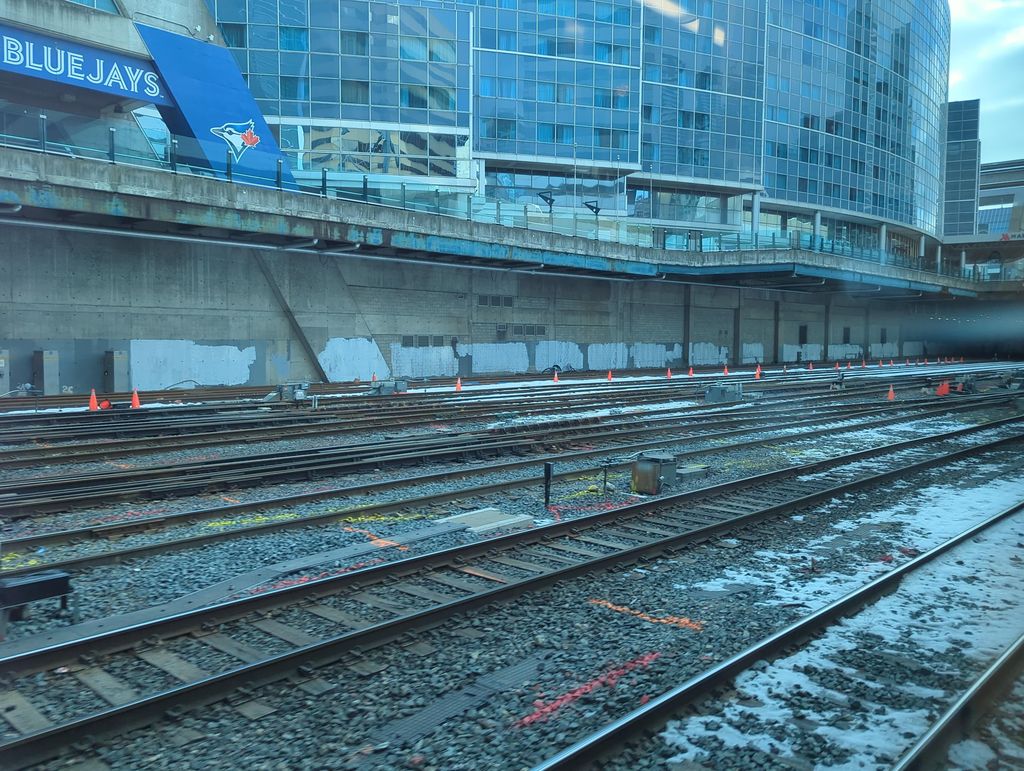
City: toronto